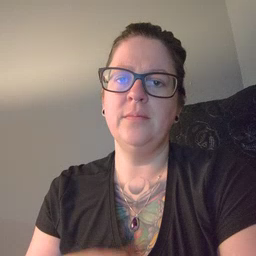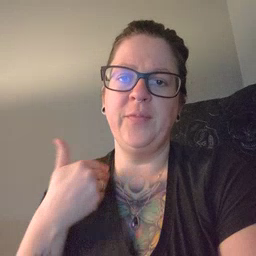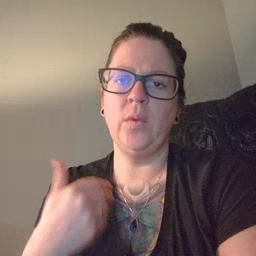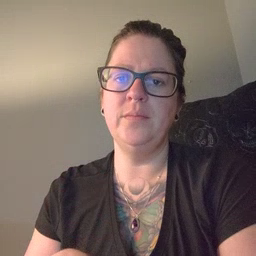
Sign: before